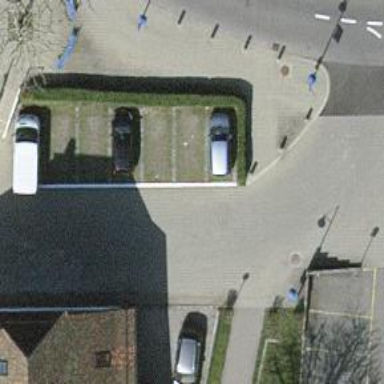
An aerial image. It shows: Bollard.